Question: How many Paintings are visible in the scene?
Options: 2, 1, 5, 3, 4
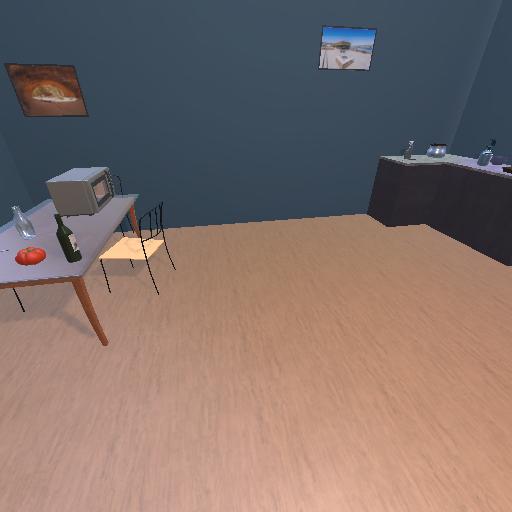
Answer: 2